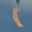
Label: 1